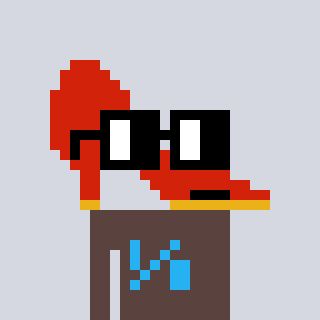
a pixel art character with square black glasses, a highheel-shaped head and a darkbrown-colored body on a cool background